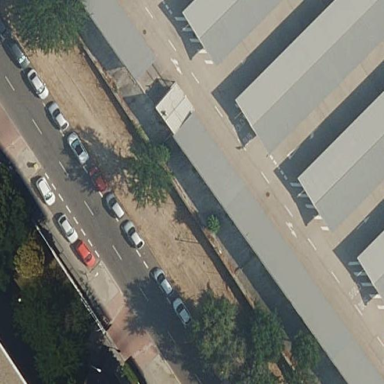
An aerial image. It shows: Carport building.